Field crop: maize
Growth stage: 2
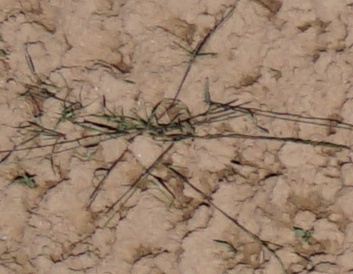
Species: lolium